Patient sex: M
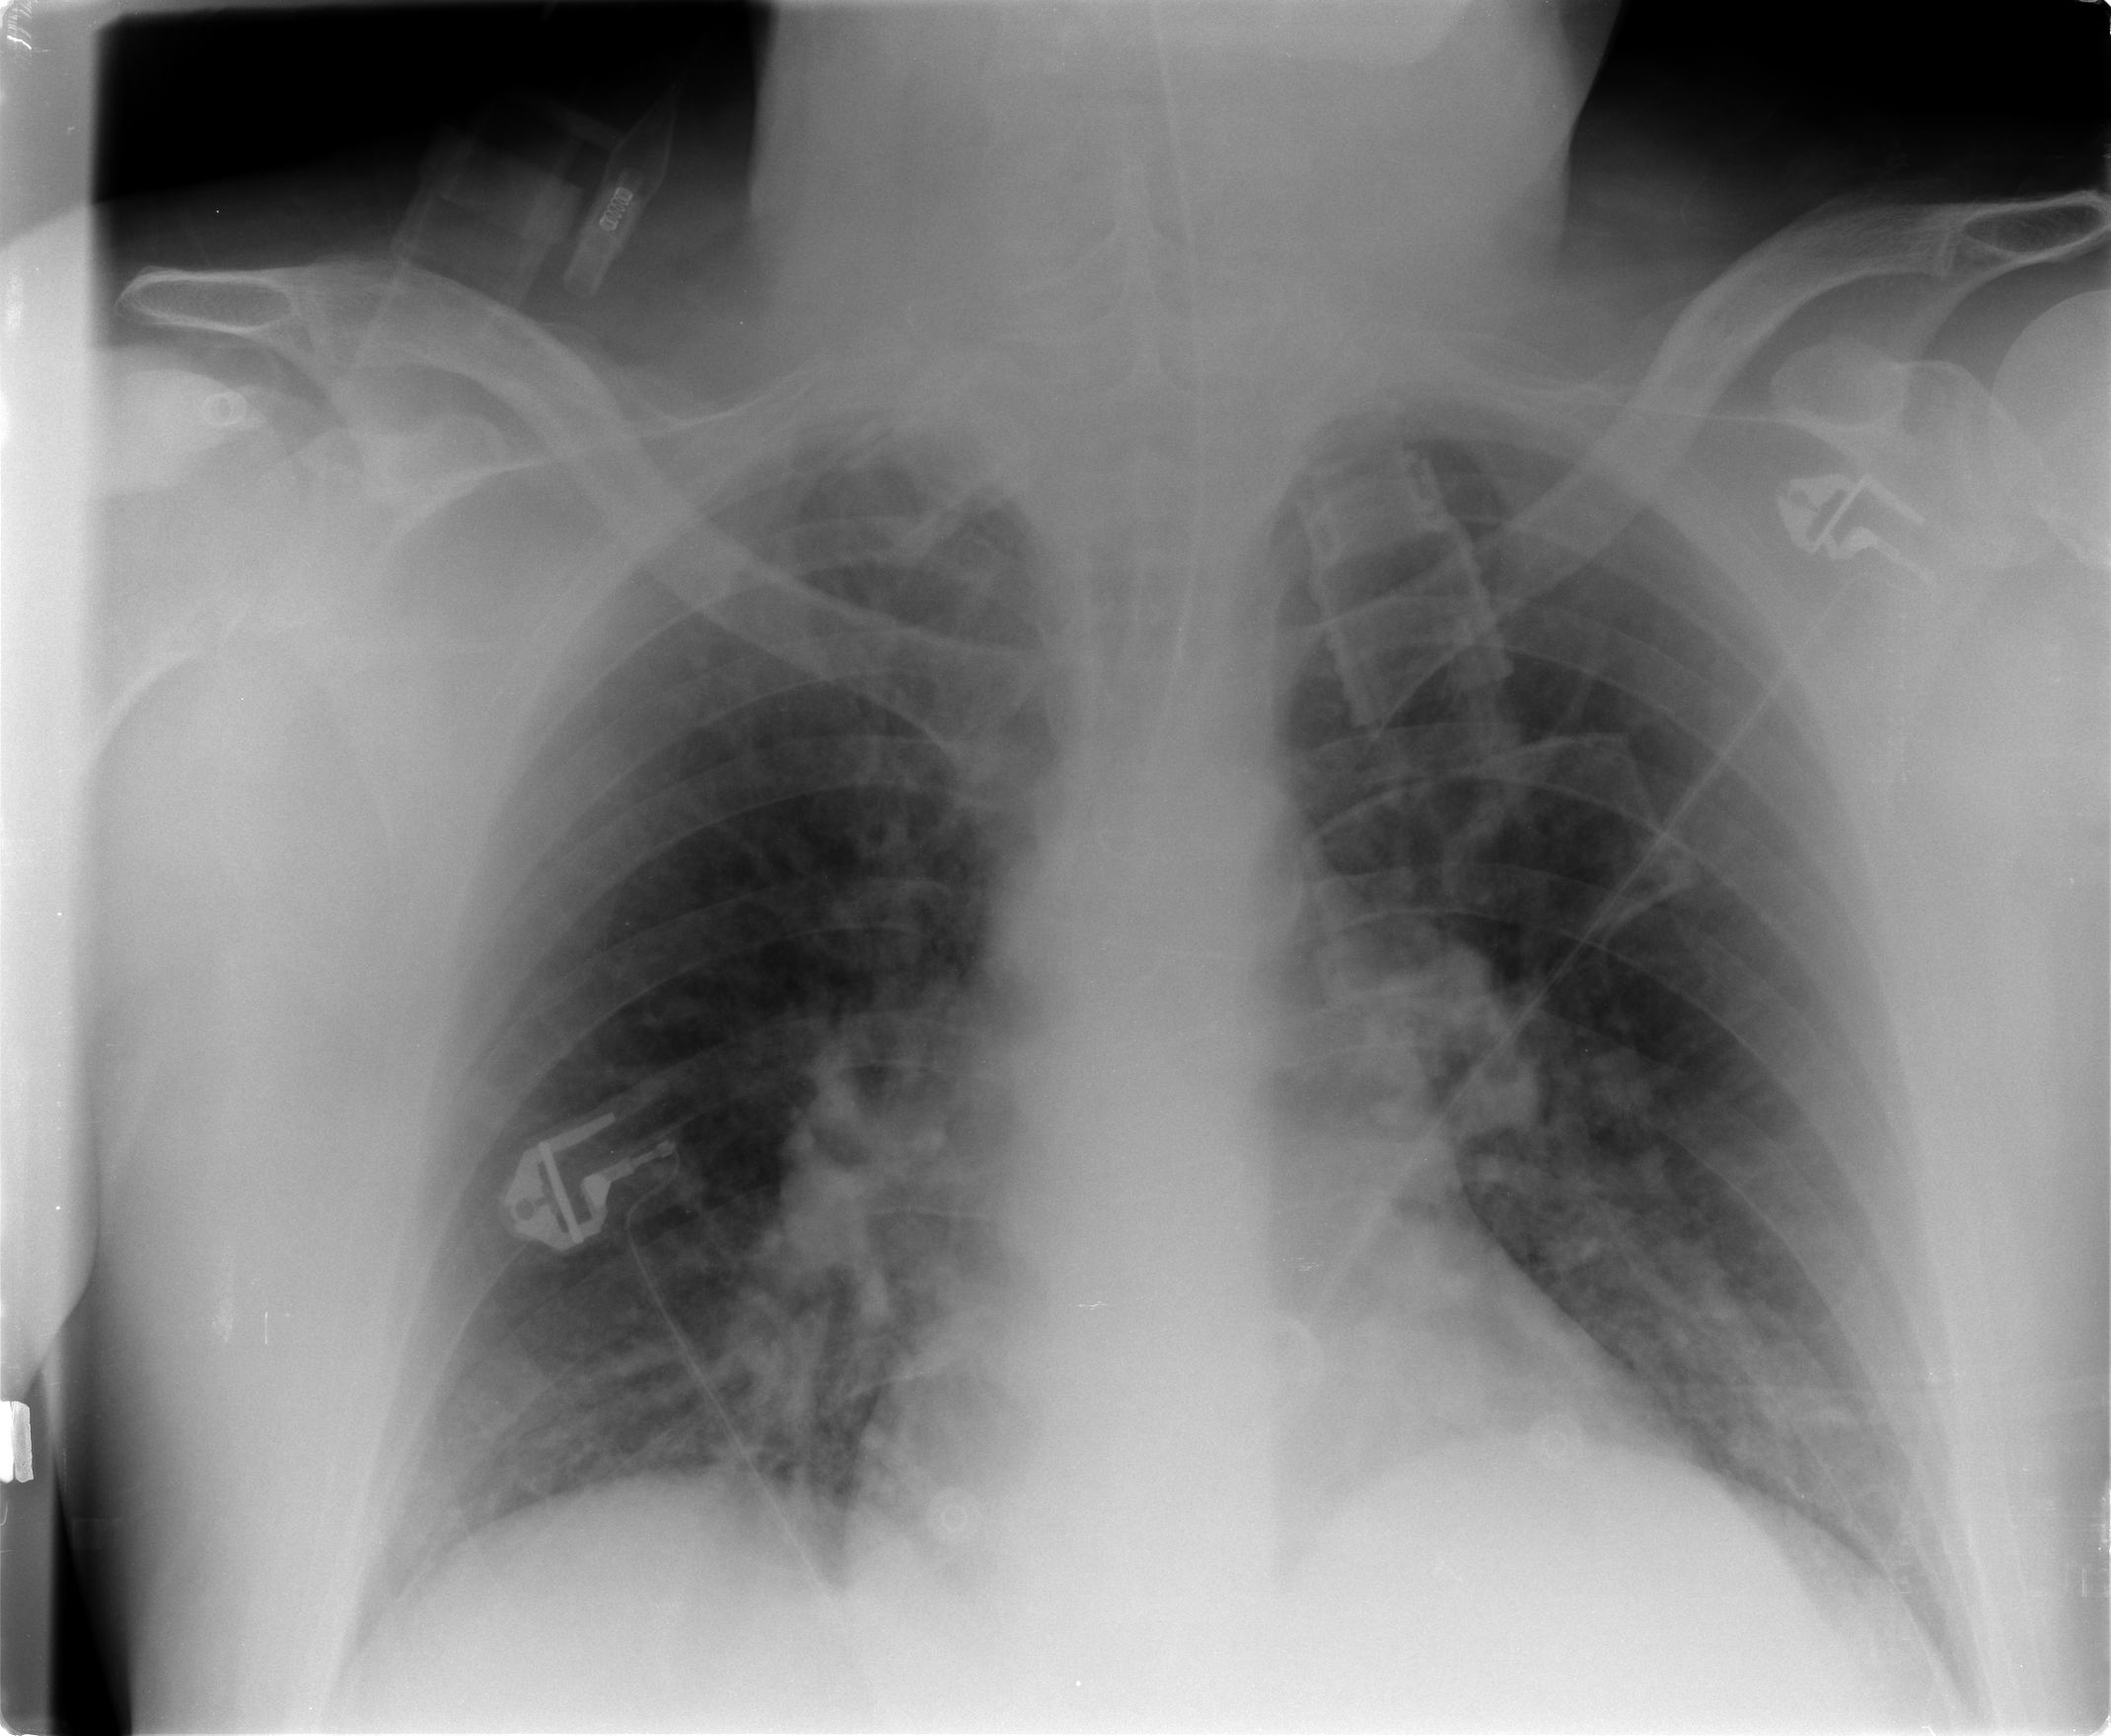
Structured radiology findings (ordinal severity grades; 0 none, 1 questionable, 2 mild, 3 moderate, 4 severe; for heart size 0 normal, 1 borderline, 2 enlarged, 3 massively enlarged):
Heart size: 0
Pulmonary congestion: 2
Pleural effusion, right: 0
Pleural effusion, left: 0
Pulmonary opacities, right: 1
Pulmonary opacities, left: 0
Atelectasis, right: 2
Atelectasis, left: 2